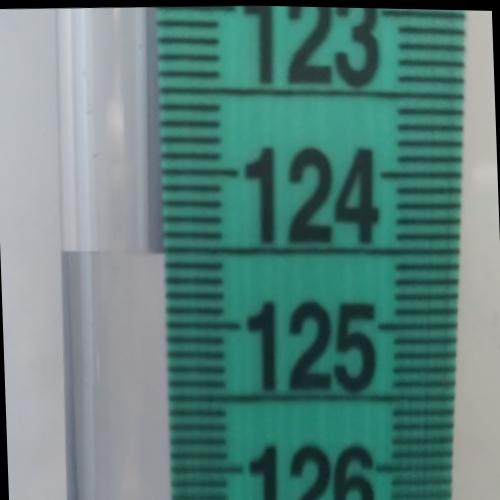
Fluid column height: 124.5 cm